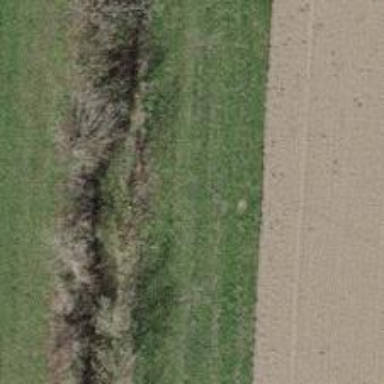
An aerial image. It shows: Agricultural path with track type of grade4.